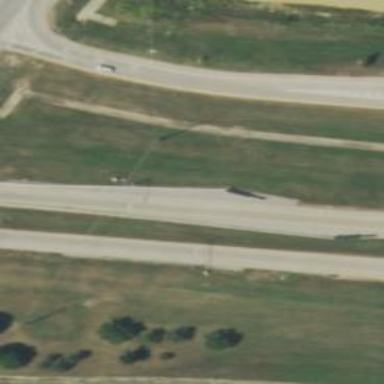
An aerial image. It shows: Toll gantry on the road.